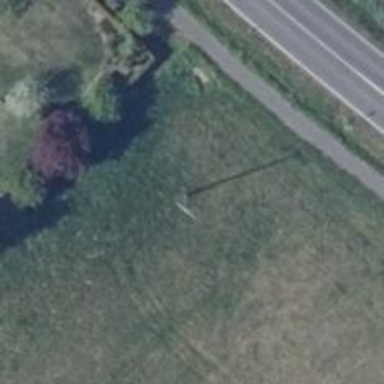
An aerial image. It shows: Minor power line.